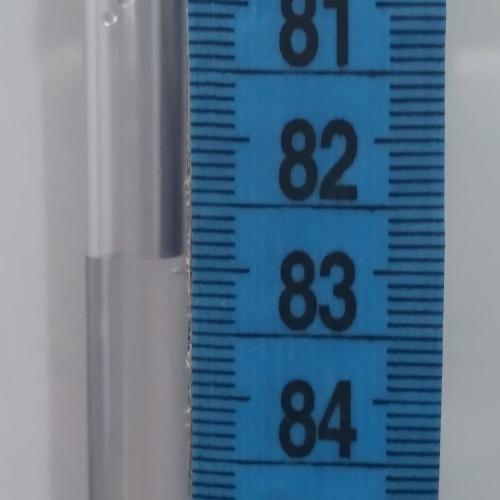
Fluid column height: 82.9 cm